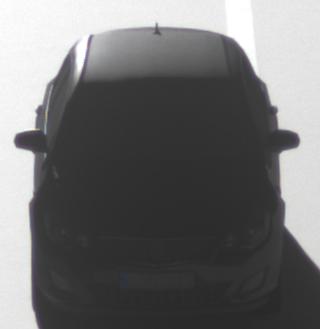
Make: Opel
Model: Astra 1.4 ecoFlex
Detailed model: Astra (J)
Model produced from: 2009/12
Model produced until: 2010/12
Doors: 5
Color: black
Road condition: dry road
Daytime: morning or afternoon
Contrast: high contrast